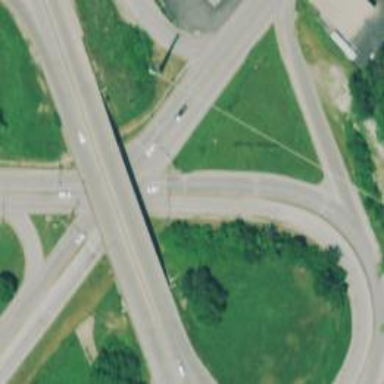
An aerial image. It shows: Secondary link road.